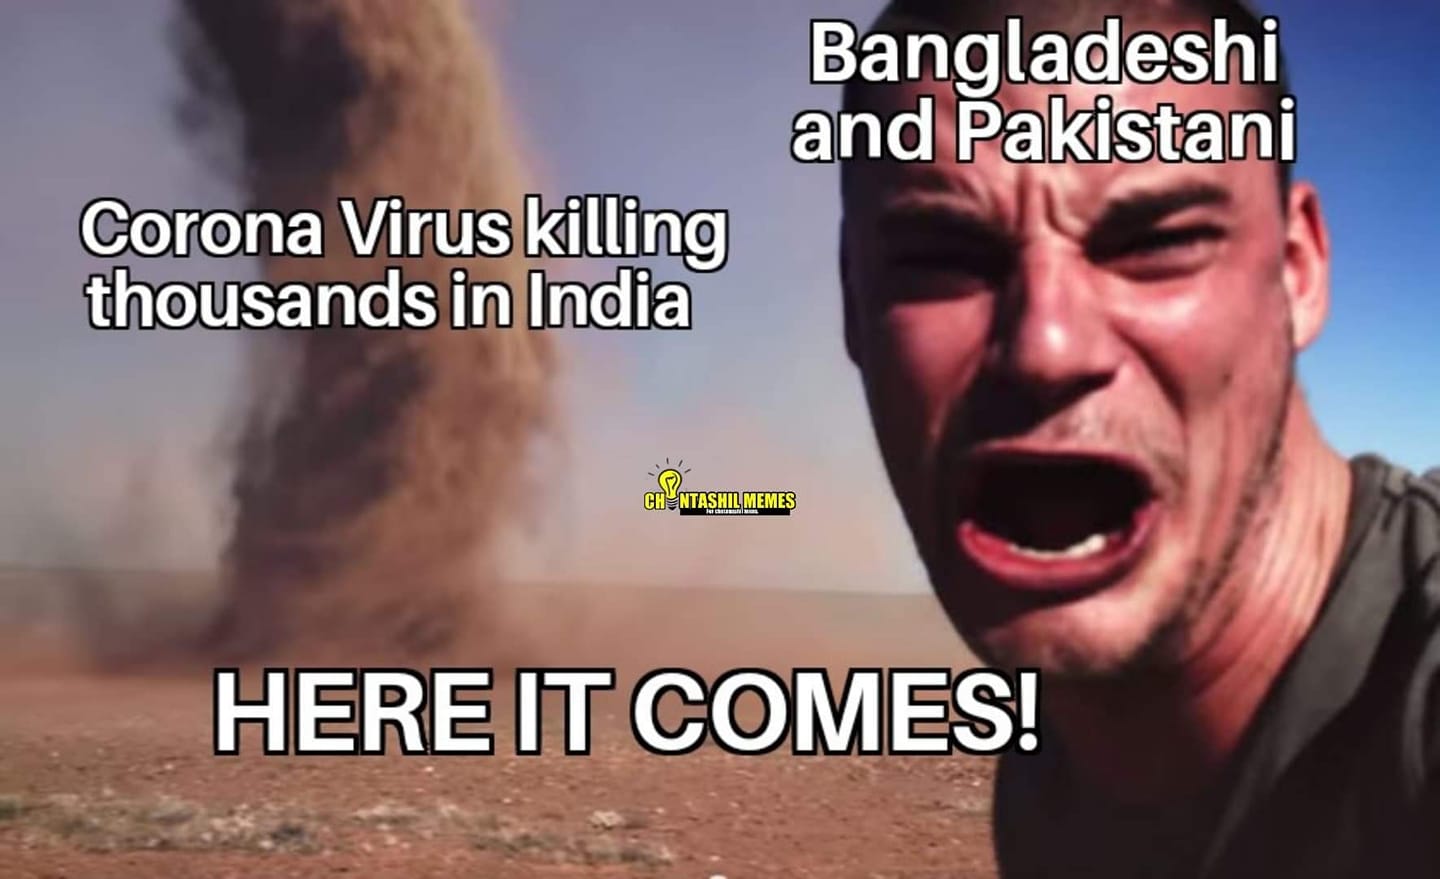
Caption: Corona Virus killing thousands in India    Bangladeshi and Pakistani    HERE IT COMES !
Label: non-hate